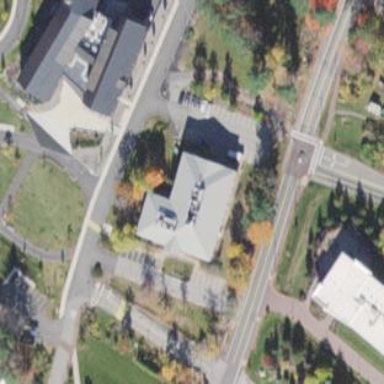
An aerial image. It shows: University building.